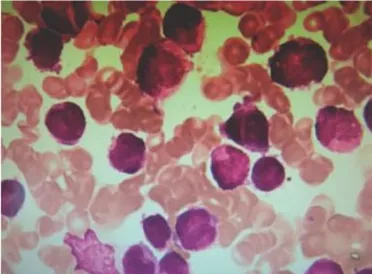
Myeloid morphology.
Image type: pathology (h&e)